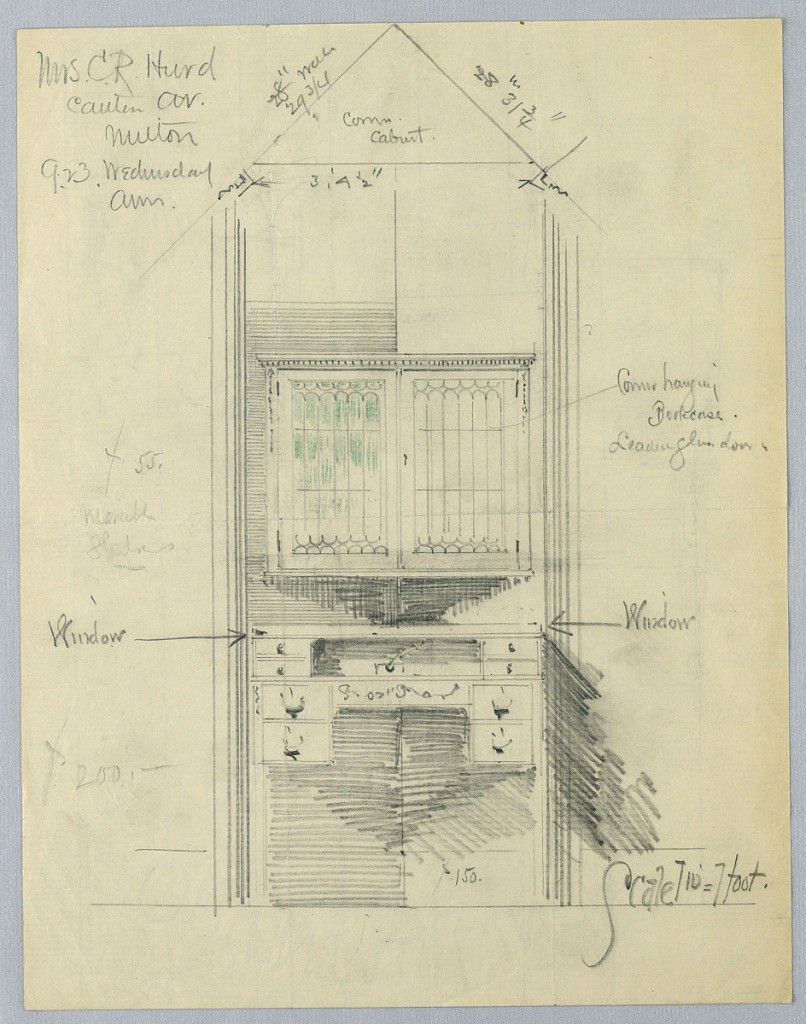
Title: Design for Large Two-Part Cabinet Built into Niche
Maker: A.N. Davenport Co.
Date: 1900–05
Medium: Graphite, green color pencil on thin cream paper
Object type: Drawing
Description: Rectangular upper detached piece of cabinet has 2 glass doors in front panel; lower piece of cabinet has central horizontal drawer flanked by 2 drawers on either side and surmounted by narrow segment consisting of central niche with pair of small drawers on either side; cabinet ensemble installed in tall wall niche with gabled ceiling.